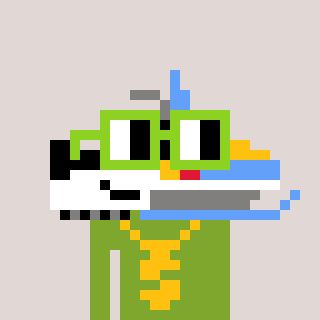
a pixel art character with square light green glasses, a snowmobile-shaped head and a slimegreen-colored body on a warm background